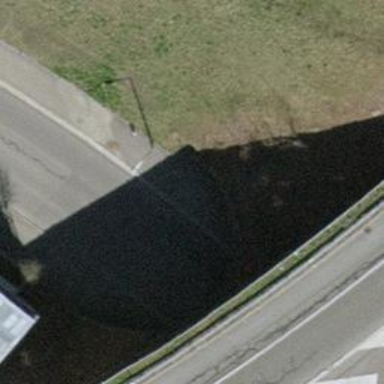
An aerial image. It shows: Sidewalk that goes through tunnel.